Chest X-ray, PA view. Patient: 47 years old, sex F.
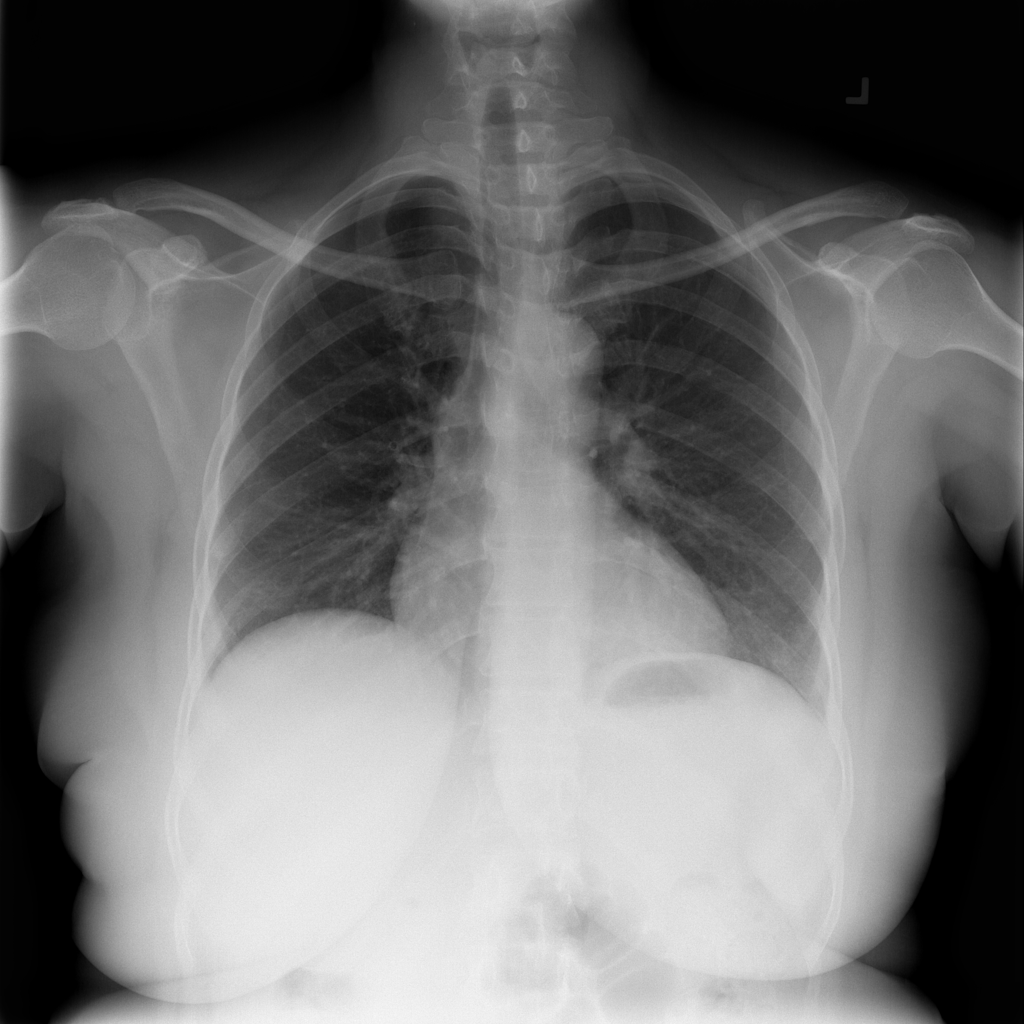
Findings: No Finding